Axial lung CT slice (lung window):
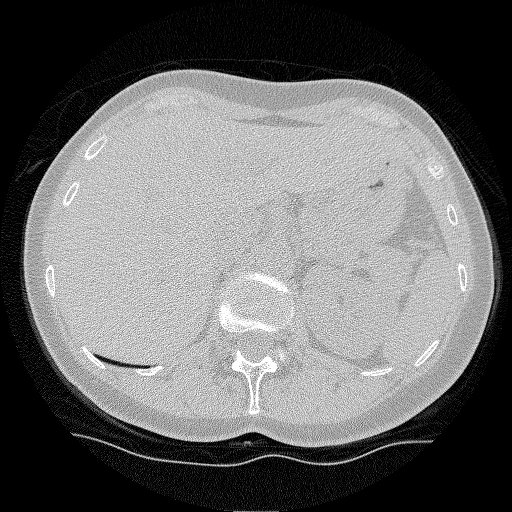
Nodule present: no